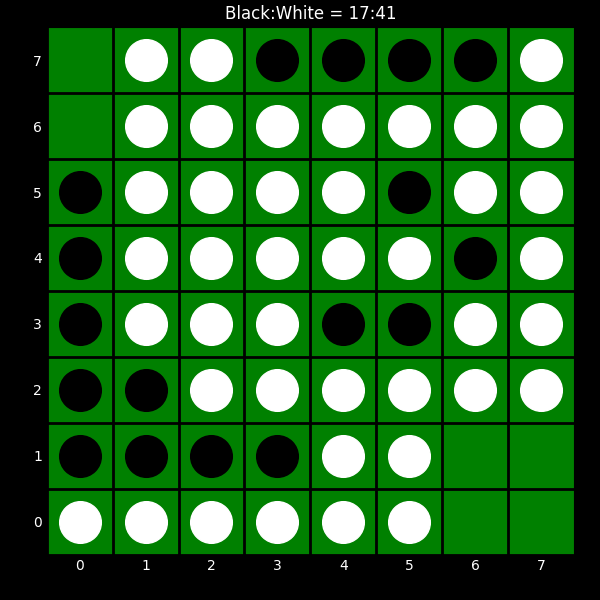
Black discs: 17
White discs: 41